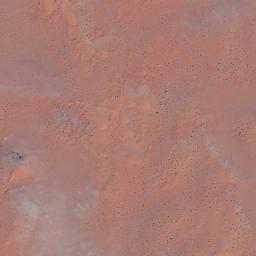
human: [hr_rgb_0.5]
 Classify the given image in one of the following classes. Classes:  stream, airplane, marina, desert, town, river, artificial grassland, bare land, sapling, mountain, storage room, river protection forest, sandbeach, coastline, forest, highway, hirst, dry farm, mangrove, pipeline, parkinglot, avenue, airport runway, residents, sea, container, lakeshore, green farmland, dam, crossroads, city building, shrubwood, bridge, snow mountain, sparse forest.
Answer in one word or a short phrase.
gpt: desert